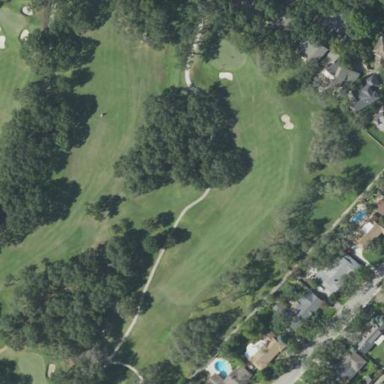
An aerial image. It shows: Golf fairway covered with lush grass.